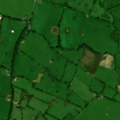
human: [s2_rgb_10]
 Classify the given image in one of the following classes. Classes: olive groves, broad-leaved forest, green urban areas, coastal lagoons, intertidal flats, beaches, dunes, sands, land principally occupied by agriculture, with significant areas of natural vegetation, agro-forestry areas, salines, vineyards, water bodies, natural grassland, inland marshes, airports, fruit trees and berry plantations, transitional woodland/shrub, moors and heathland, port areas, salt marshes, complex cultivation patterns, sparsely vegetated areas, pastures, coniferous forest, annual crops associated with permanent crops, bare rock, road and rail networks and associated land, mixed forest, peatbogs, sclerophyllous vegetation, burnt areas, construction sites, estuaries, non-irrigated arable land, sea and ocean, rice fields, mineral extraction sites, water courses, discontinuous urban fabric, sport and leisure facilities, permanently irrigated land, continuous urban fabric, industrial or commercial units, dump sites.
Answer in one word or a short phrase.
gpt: pastures